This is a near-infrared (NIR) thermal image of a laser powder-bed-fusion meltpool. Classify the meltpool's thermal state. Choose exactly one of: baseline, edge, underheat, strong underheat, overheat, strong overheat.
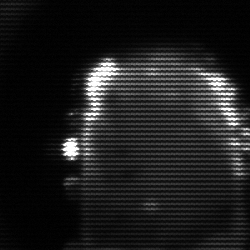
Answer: baseline